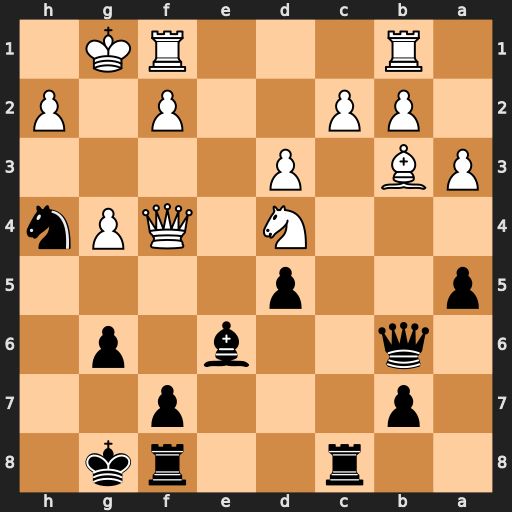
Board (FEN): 2r2rk1/1p3p2/1q2b1p1/p2p4/3N1QPn/PB1P4/1PP2P1P/1R3RK1
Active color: b
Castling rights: -
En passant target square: -
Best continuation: Qxd4 Qxd4 Nf3+ Kg2 Nxd4